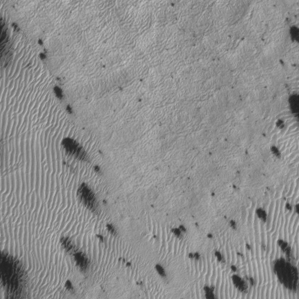
Label: frost